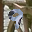
Label: 9